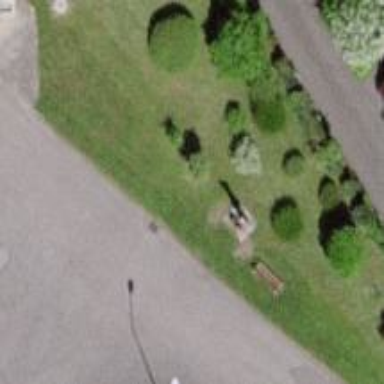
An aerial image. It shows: Brown bench.